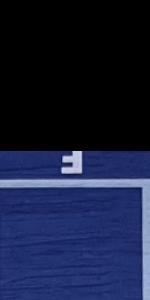
Label: Empty